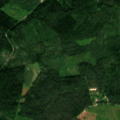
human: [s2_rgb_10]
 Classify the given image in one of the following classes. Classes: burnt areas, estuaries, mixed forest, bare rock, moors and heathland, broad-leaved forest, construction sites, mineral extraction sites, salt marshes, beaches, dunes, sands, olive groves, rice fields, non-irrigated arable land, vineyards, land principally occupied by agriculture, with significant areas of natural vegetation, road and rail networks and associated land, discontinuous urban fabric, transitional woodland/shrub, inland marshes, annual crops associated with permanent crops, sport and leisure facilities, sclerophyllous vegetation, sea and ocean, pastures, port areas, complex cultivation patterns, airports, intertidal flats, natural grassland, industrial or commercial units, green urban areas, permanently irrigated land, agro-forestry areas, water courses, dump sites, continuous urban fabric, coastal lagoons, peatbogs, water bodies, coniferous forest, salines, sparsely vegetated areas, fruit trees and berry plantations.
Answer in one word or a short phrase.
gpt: coniferous forest, mixed forest, transitional woodland/shrub